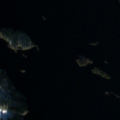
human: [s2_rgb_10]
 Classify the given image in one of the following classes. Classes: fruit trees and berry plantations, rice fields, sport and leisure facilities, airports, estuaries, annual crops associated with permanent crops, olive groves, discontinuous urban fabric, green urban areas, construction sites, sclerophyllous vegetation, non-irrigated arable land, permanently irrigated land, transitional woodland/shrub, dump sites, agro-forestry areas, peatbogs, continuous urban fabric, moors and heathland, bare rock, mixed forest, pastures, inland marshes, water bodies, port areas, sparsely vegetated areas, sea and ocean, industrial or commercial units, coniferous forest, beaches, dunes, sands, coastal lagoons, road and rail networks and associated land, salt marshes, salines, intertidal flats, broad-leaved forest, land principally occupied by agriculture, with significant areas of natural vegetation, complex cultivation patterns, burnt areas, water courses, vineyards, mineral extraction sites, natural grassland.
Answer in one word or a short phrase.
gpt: coniferous forest, mixed forest, water bodies